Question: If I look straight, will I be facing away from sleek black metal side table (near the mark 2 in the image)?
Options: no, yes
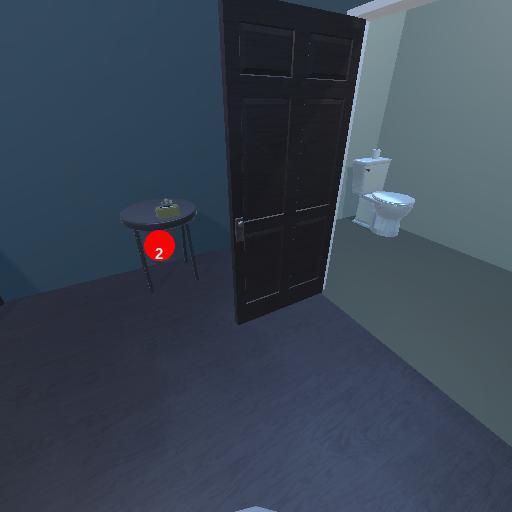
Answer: no